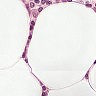
Metastatic tissue present: no